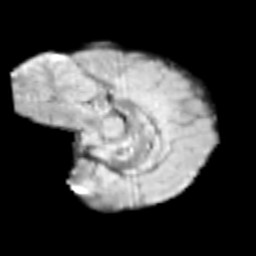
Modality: T2w
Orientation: sagittal
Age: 9
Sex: female
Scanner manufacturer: siemens
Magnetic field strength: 3 T
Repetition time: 3.8 s
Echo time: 0.07 s